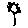
Label: flower